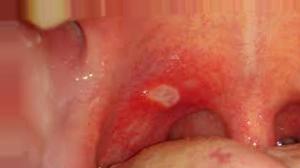
Condition: Mouth Ulcer